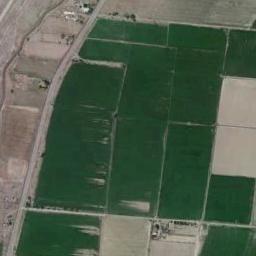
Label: rectangular_farmland